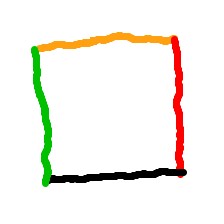
Shape: square